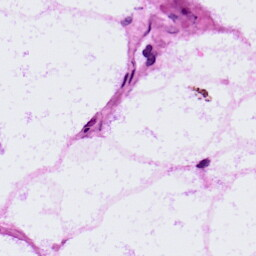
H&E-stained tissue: LymphNode